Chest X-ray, AP view. Patient: 70 years old, sex M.
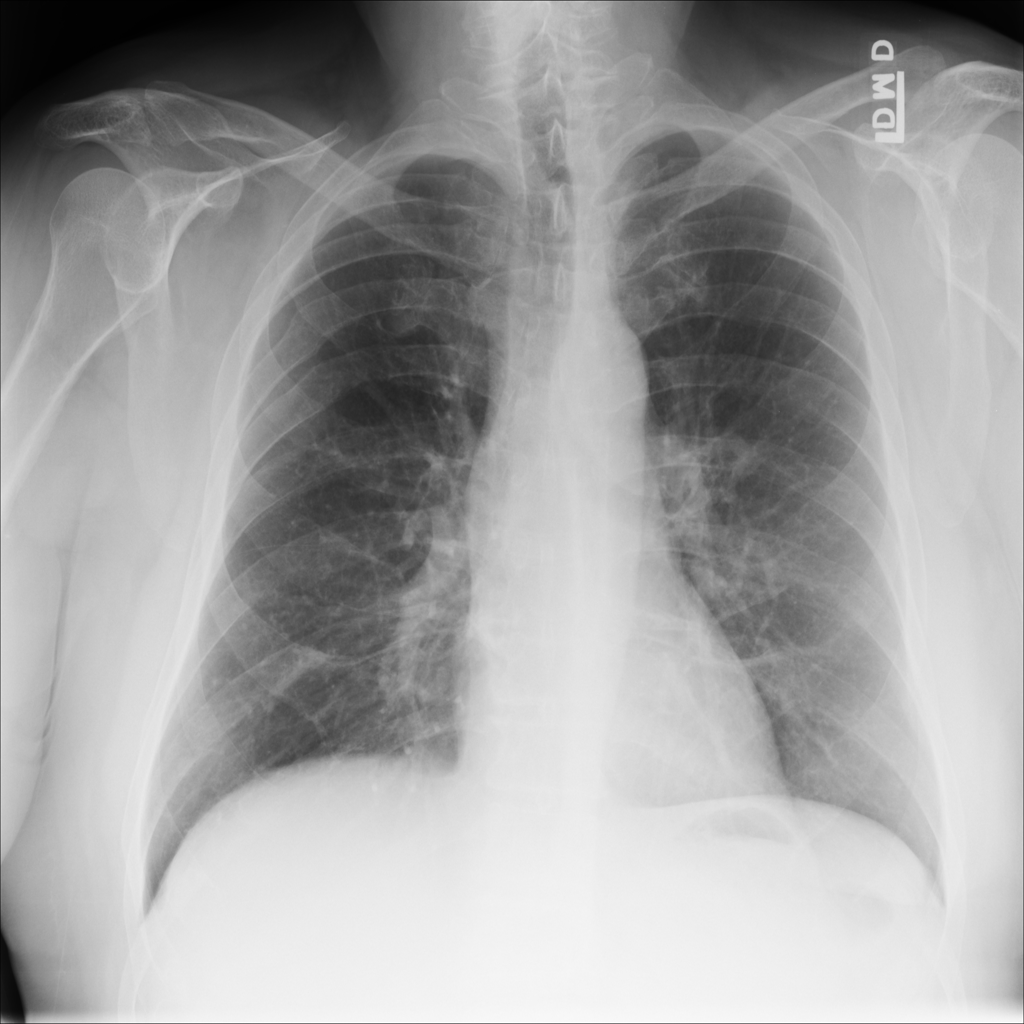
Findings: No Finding